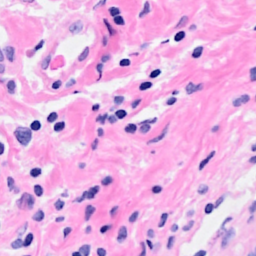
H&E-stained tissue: Breast